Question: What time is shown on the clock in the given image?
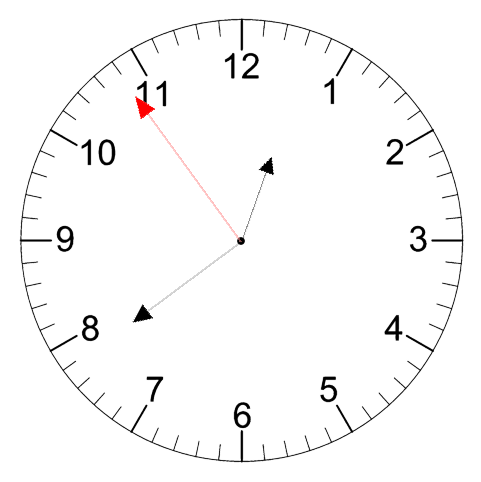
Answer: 12:38:54